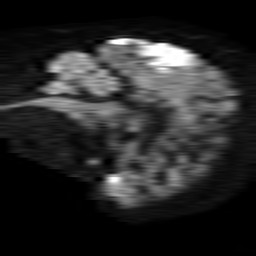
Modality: TRACE
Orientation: sagittal
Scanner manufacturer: philips
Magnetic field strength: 1.5 T
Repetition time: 4.6 s
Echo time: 0.08517 s